Aerial crown-view tile of a tropical tree (Barro Colorado Island, Panama), acquired 20241014:
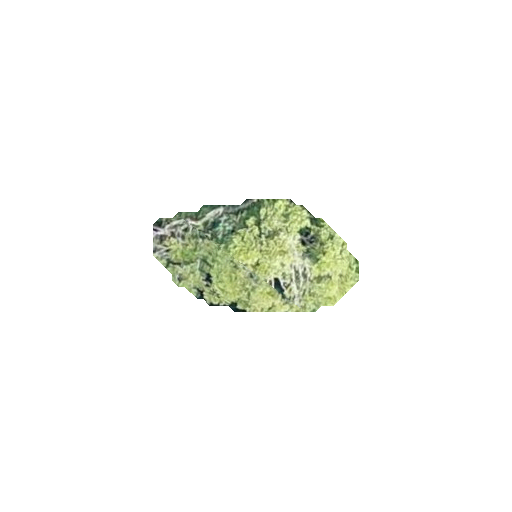
Species: Beilschmiedia tovarensis
GBIF accepted scientific name: Beilschmiedia tovarensis
Crown area: 27.328 m²